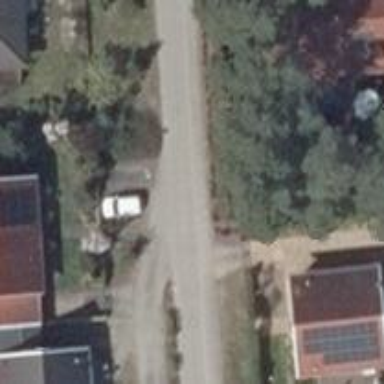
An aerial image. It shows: Paved residential road.